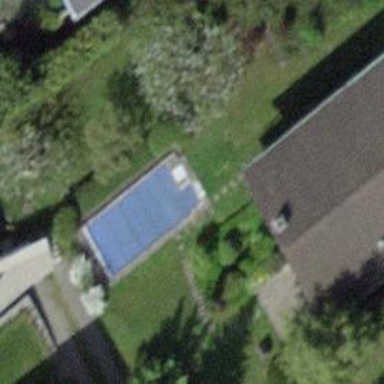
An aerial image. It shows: Swimming pool located in leisure land.